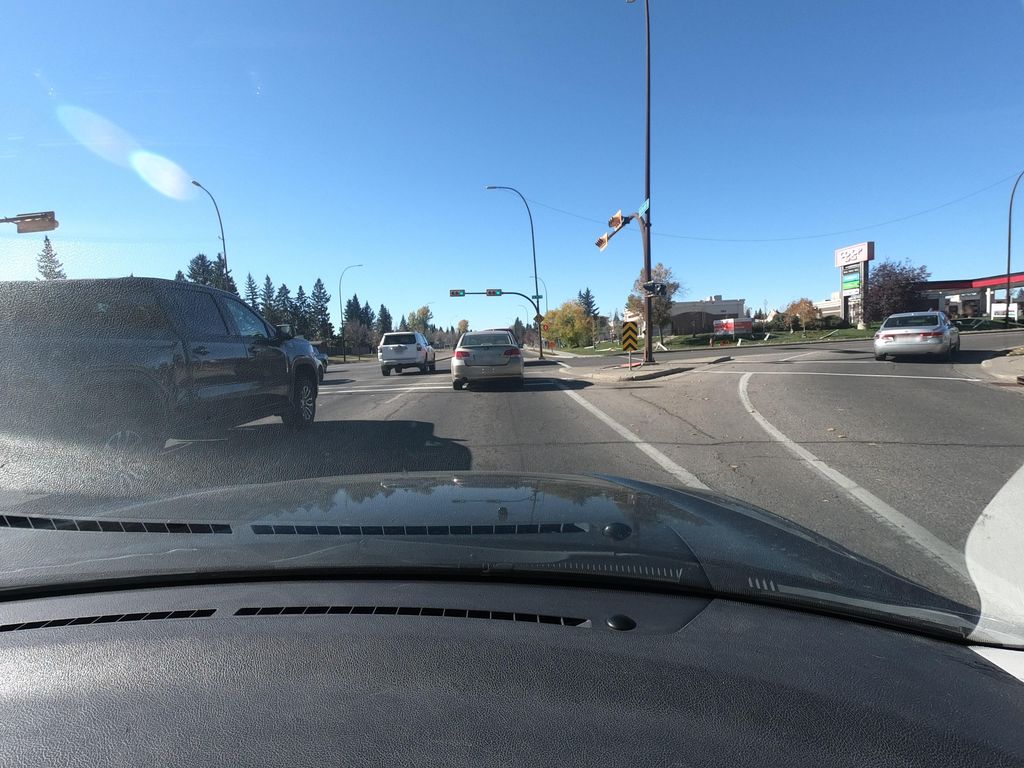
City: calgary